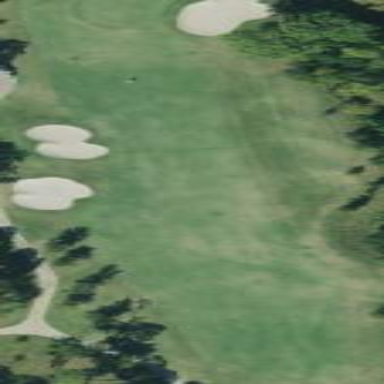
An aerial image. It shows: Golf fairway in the image.